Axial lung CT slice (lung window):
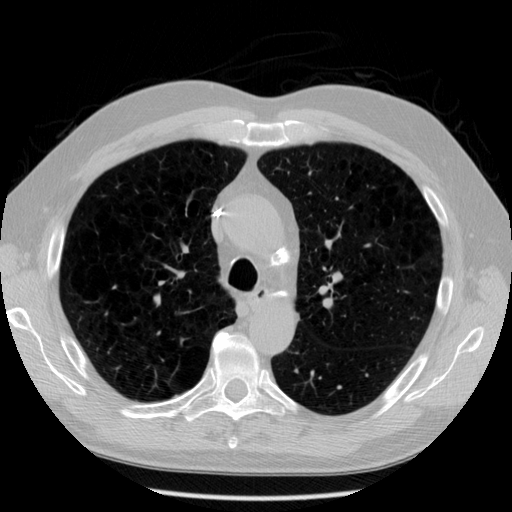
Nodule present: no